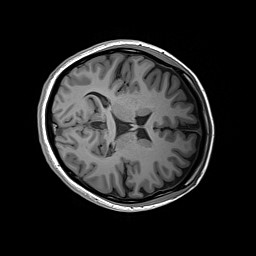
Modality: T1w
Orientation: axial
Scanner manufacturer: siemens
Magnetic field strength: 3 T
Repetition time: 2.2 s
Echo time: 0.00244 s